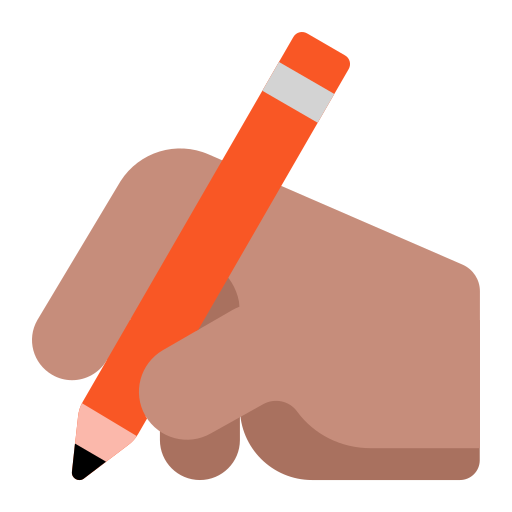
writing hand flat